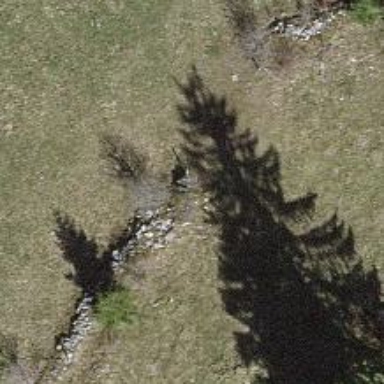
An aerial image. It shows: Dry stone wall barrier.